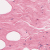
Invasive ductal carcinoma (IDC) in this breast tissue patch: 0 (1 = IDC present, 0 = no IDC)